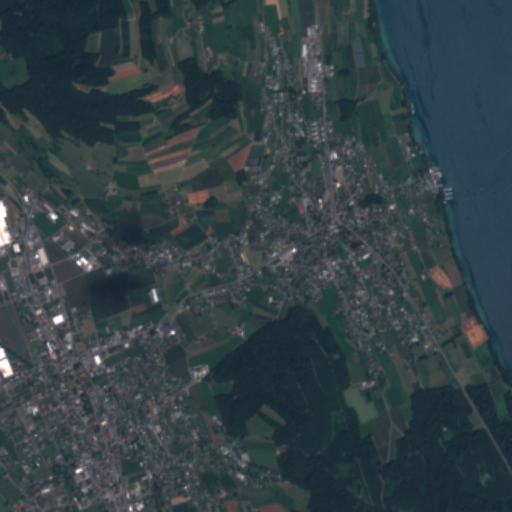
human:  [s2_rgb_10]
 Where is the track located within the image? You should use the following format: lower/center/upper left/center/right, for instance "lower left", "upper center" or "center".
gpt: The track is located in the lower center of the image.
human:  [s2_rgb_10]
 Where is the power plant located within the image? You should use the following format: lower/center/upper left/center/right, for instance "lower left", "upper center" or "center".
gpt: There is no power plant in the image.